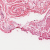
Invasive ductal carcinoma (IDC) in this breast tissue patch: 0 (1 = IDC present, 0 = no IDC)